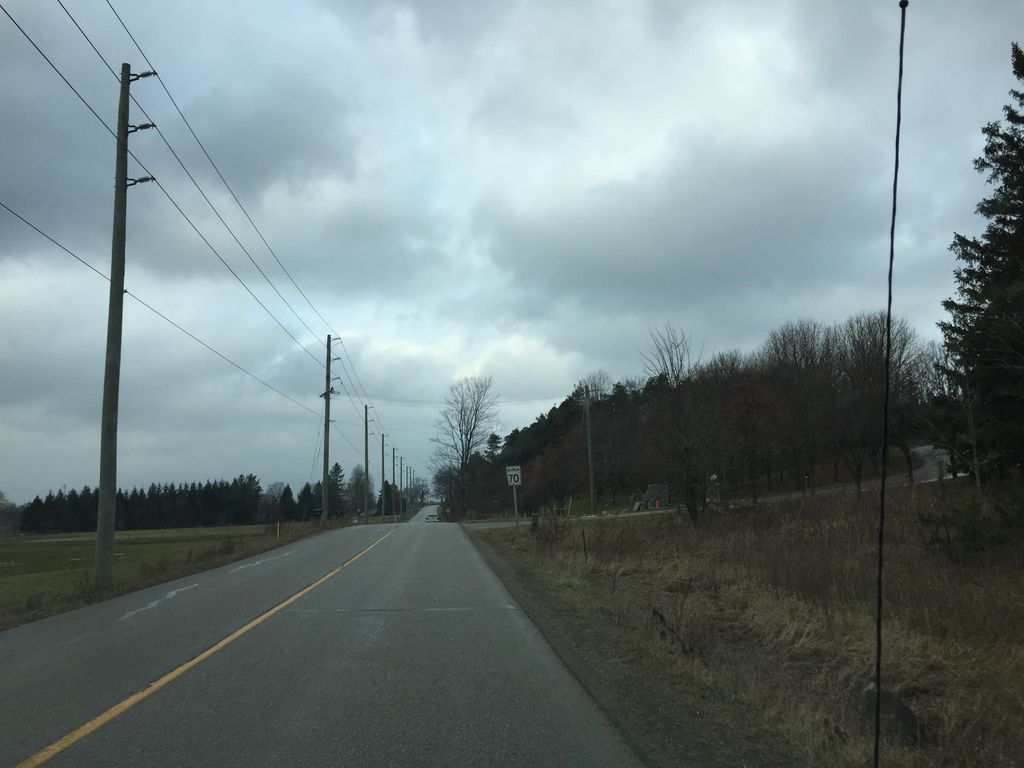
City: kitchener-waterloo